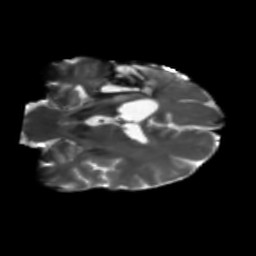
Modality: T2w
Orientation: coronal
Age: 42
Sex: male
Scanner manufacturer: siemens
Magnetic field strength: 3 T
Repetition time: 5.47 s
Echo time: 0.0854 s